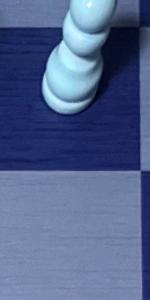
Label: Empty